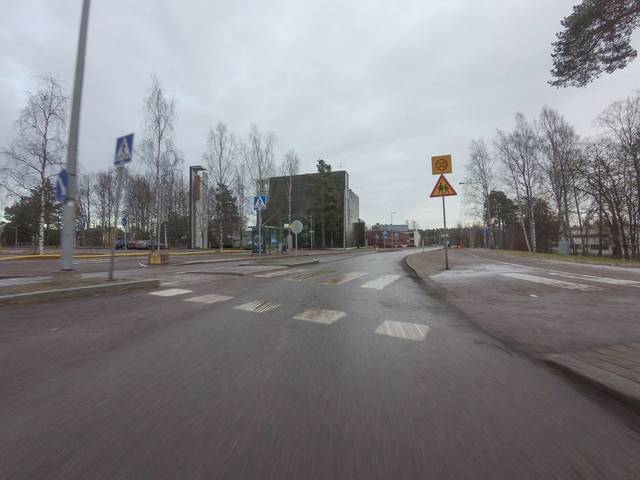
Region: Finland
Coordinates: 60.178, 25.052